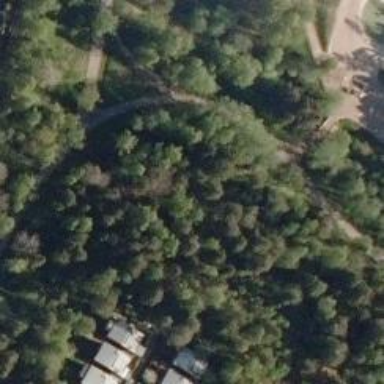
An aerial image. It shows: Path.